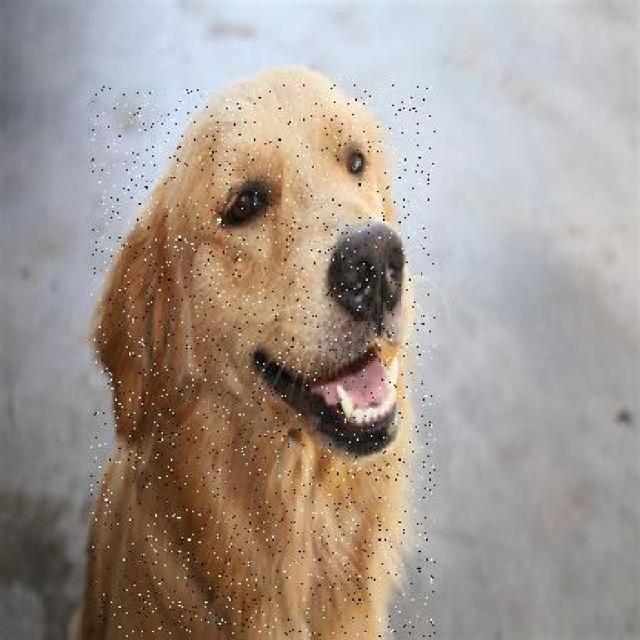
Healthy canine skin — no visible lesions, inflammation, or abnormalities. The skin and coat appear normal.